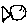
Label: fish